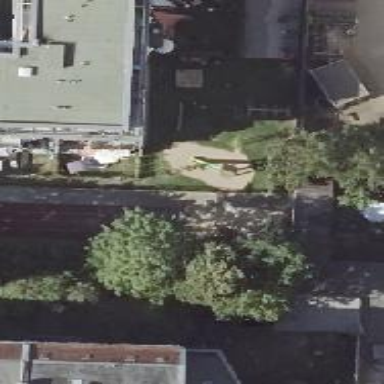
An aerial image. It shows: Playground area for leisure activities on the land.